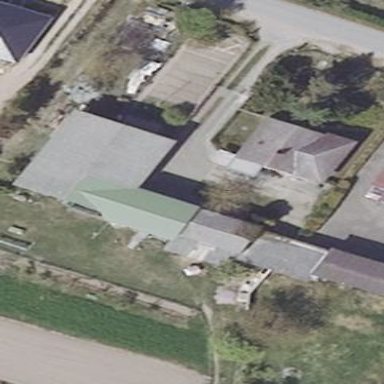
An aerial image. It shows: Gabled building with gray roof.